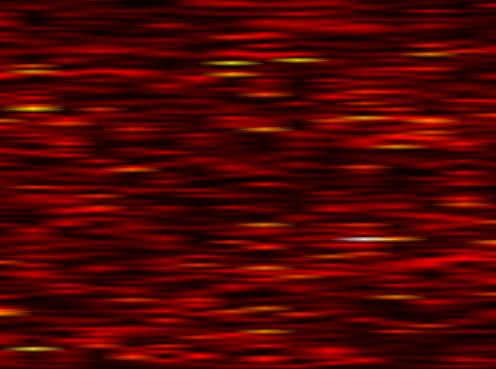
Label: OFDM